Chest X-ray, AP view. Patient: 27 years old, sex M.
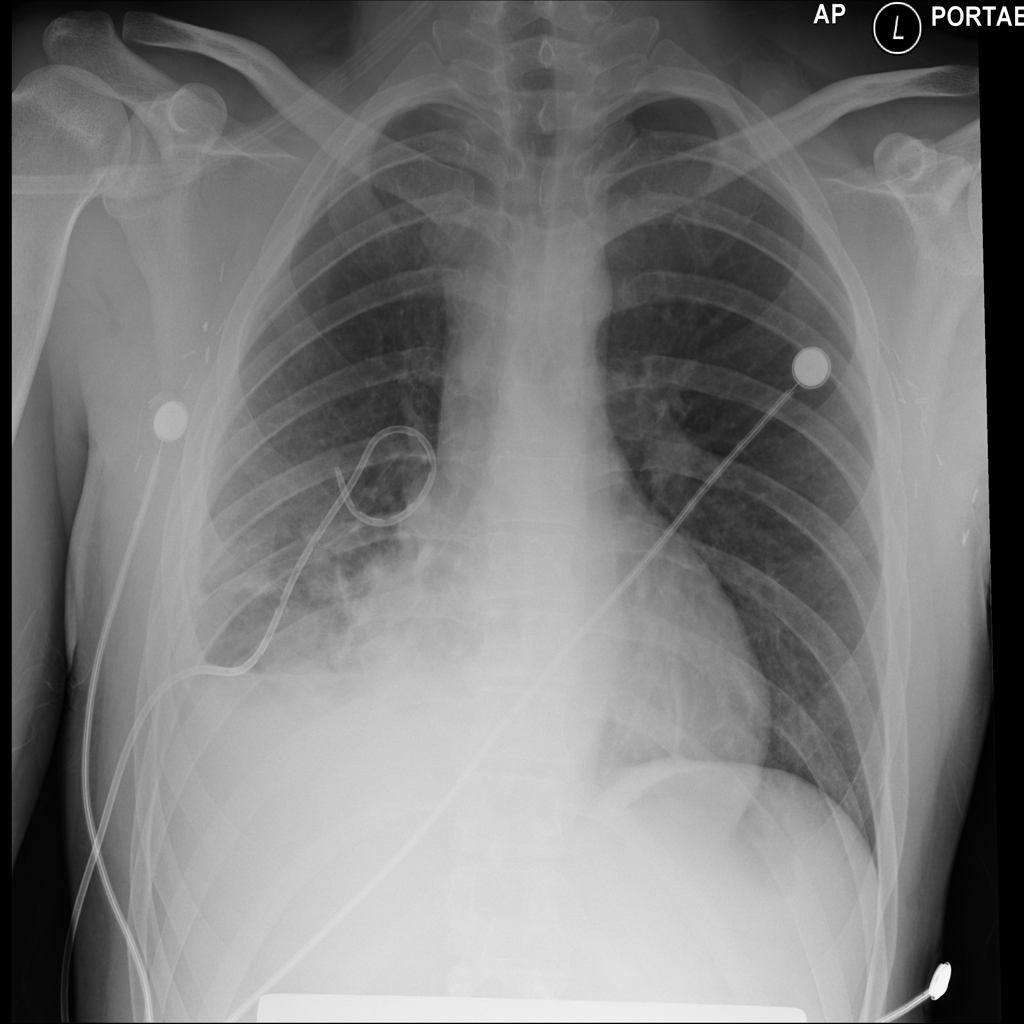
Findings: Effusion